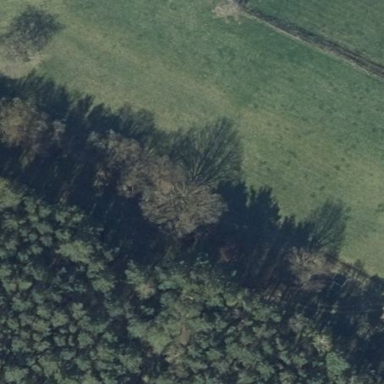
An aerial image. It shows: Area covered with grass.